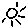
Label: sun